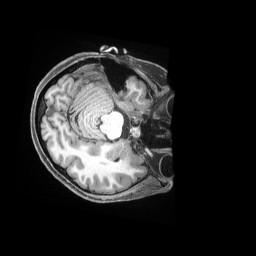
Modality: T1w
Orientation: axial
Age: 34
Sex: female
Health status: ill
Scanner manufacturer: siemens
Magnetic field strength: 3 T
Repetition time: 2.5 s
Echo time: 0.00181 s